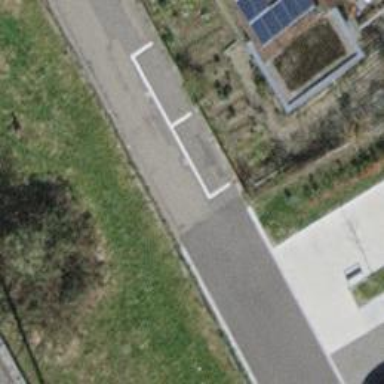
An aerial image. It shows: Residential road with asphalt surface. There is parallel parking lane on the left side of the road.